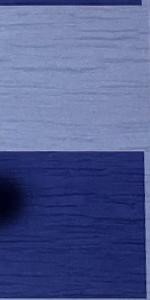
Label: Empty